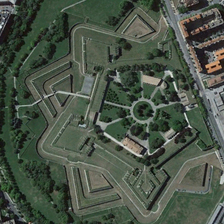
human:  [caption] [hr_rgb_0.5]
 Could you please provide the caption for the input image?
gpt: there is a pentagonal square in the center of the star shaped park .

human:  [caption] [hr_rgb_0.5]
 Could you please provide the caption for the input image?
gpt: near some buildings  there is a square with a shape of two overlapped stelliform  in the center of which is a pentagon with trees and lawns .

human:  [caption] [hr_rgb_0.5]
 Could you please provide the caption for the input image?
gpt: it is an esthetic polygonal square alongside a straight road and several buildings .

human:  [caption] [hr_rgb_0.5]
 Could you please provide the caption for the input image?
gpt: a pentagon square with some trees and lawns is in two overlapped stelliform lawns .

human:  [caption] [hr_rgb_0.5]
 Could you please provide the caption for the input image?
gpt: some buildings are near a semi-circle shaped square with many green trees .